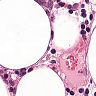
Metastatic tissue present: yes